Interaction volume radius: 10 \u00c5
Interaction volume height: 15 \u00c5
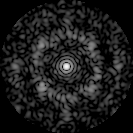
Disorder parameter: 0.7111